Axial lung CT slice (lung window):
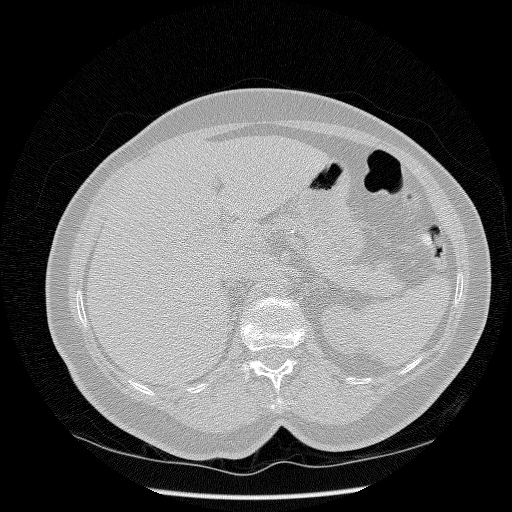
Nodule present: no